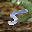
Label: 5